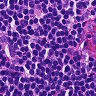
Metastatic tissue present: no